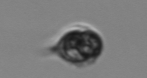
Label: Mesodinium